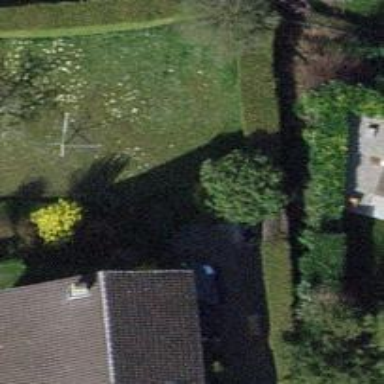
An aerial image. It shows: Garden tree with needle-leaved evergreen foliage.